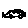
Label: car